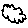
Label: cloud